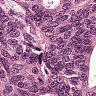
Metastatic tissue present: yes